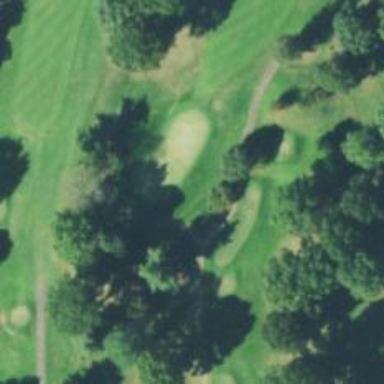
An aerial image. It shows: View of golf hole.